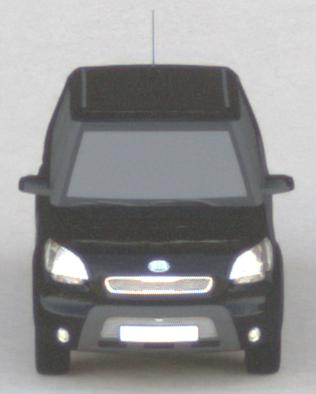
Make: KIA
Model: Soul 1.6
Detailed model: Soul (AM)
Model produced from: 2009/02
Model produced until: 2009/11
Doors: 5
Color: black
Road condition: dry road
Daytime: morning or afternoon
Contrast: medium contrast